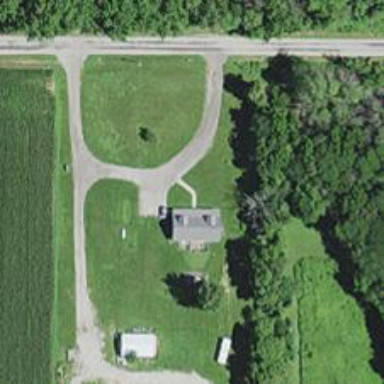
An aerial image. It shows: Driveway.